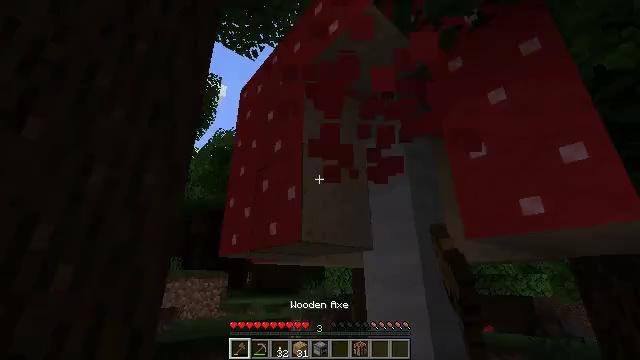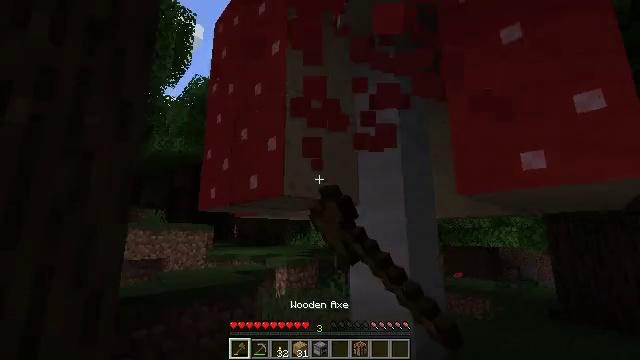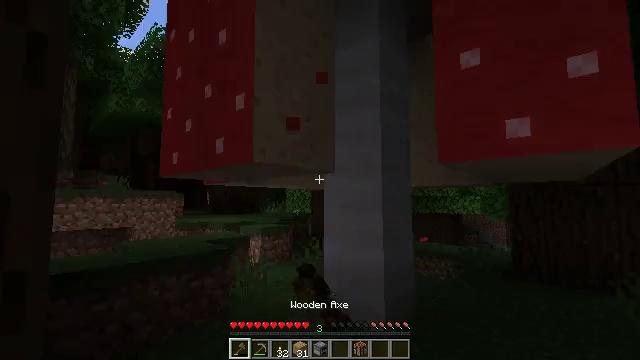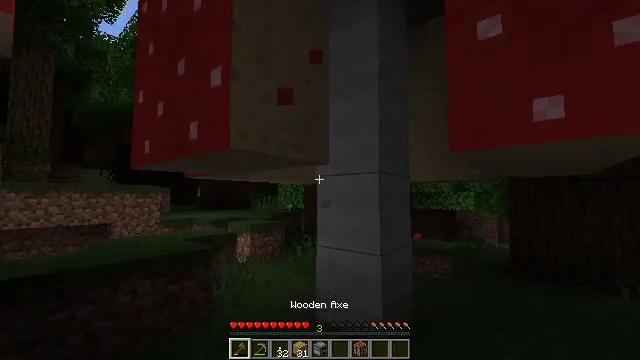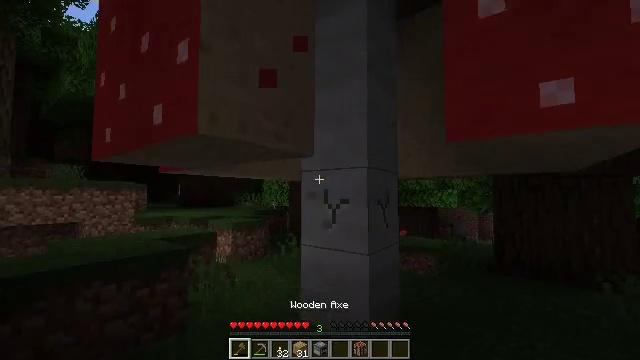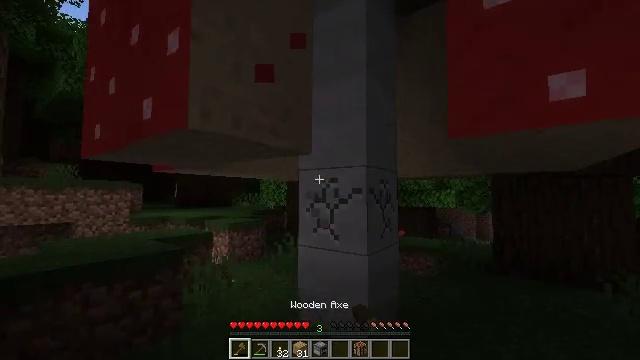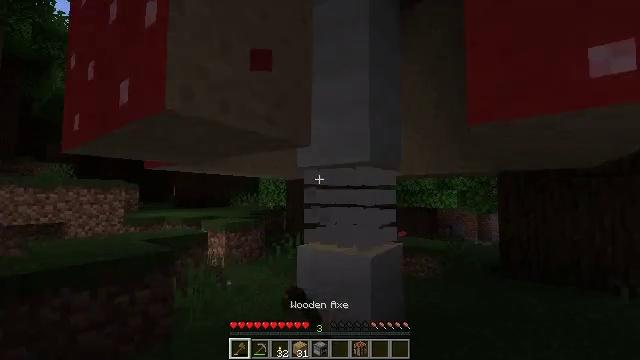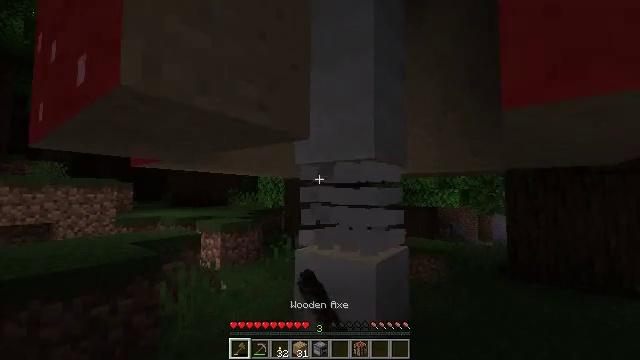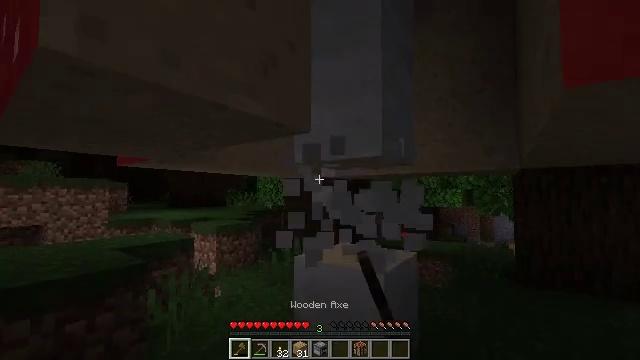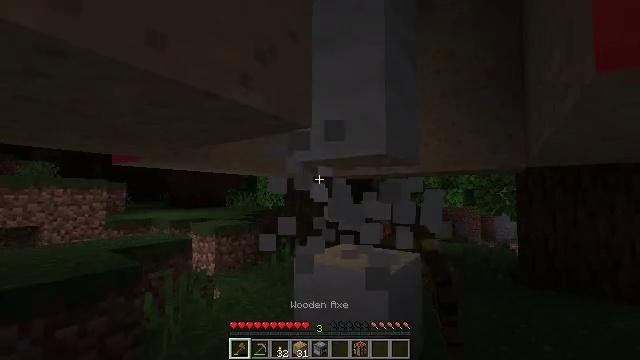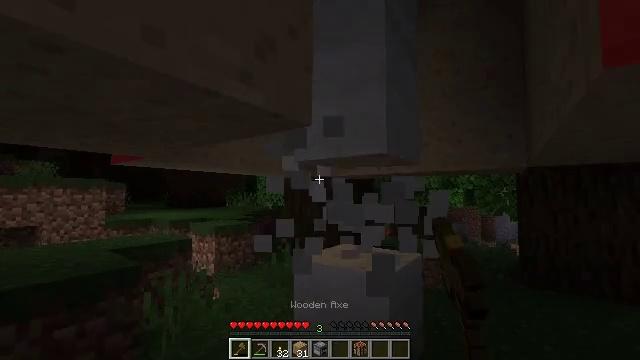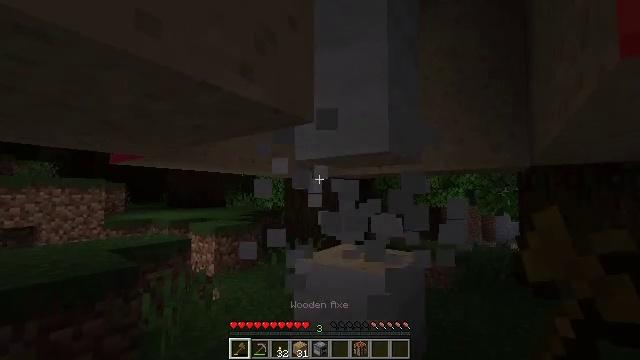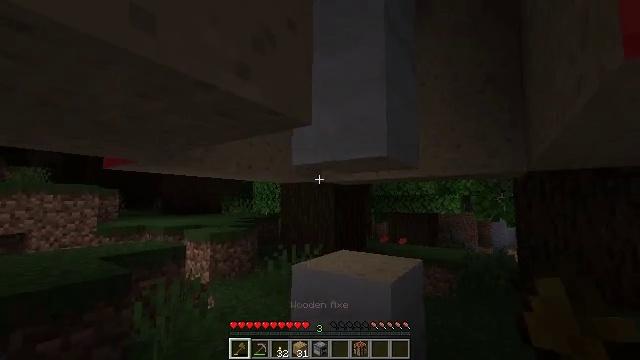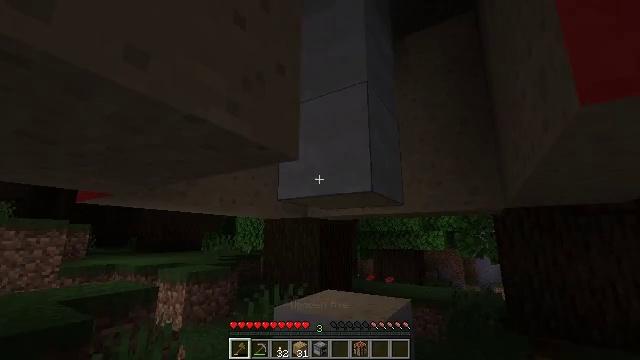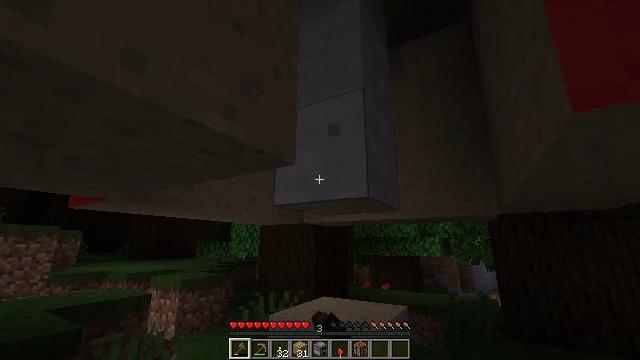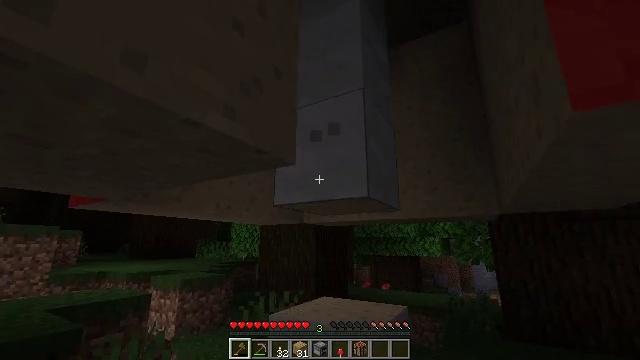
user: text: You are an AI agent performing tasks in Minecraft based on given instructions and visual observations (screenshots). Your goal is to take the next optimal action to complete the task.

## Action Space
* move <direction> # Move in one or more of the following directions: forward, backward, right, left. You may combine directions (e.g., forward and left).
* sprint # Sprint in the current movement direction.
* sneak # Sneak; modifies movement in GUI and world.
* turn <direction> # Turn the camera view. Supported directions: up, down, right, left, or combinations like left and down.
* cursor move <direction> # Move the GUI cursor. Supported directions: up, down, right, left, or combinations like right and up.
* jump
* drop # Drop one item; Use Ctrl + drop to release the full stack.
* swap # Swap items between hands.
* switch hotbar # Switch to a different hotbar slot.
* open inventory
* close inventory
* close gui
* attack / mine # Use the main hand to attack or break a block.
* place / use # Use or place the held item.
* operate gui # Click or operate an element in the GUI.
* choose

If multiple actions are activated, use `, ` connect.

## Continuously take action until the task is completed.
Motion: motion action
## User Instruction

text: Dig out the mushroom stem.
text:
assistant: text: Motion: move forward, turn right and down, attack / mine
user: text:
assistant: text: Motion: move forward, turn right and down, attack / mine
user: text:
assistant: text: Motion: move forward, turn right and down, attack / mine
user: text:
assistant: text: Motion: move forward, turn right, attack / mine
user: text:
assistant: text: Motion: move forward, attack / mine
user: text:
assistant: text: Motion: move forward, attack / mine
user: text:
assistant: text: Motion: move forward, attack / mine
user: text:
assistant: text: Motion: attack / mine
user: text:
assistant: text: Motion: attack / mine
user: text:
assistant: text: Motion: attack / mine
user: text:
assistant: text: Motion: attack / mine
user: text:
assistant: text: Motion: turn up, attack / mine
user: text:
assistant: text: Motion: turn right and up, attack / mine
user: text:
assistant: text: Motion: turn up, attack / mine
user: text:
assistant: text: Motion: attack / mine
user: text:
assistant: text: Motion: attack / mine
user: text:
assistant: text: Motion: attack / mine
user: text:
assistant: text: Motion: attack / mine
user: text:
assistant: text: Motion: attack / mine
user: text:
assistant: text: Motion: move forward, attack / mine
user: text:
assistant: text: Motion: move forward, attack / mine
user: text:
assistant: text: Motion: move forward, attack / mine
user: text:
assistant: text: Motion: move forward and move right, turn up, attack / mine
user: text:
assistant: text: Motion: move forward and move right, turn left and up, attack / mine
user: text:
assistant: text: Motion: move forward and move right, turn left and up, attack / mine
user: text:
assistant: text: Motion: move forward and move right, turn left and up, attack / mine
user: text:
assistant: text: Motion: turn left and up, attack / mine
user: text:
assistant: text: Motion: turn left and up, attack / mine
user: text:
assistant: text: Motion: turn up, attack / mine
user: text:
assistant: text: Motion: turn up, attack / mine